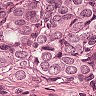
Metastatic tissue present: yes